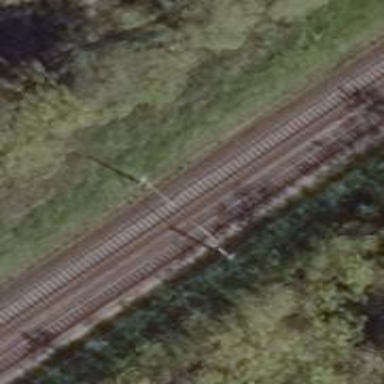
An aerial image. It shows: Milestone along the railway track with catenary mast.